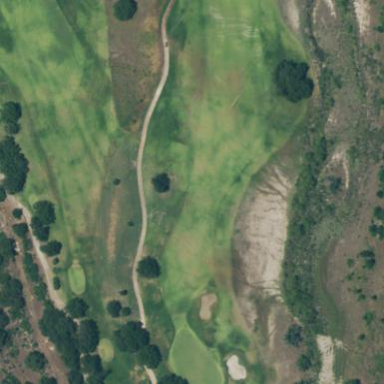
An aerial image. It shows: Golf fairway surrounded by grass.